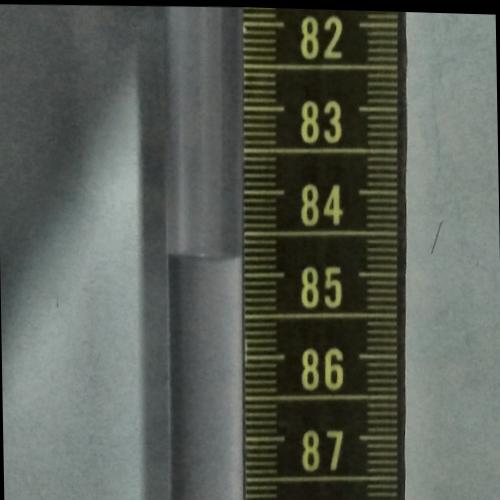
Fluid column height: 84.8 cm